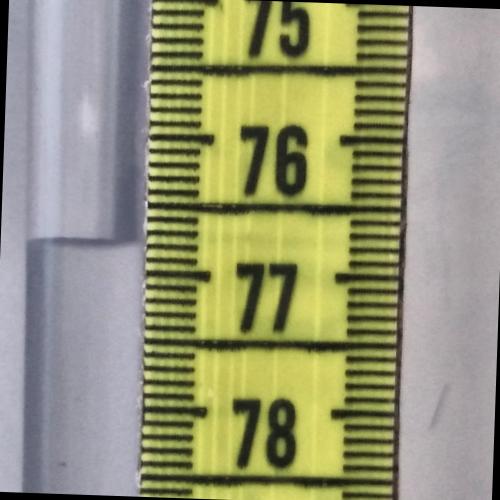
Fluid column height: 76.8 cm